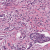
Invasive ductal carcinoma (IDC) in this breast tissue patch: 1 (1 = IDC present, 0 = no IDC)